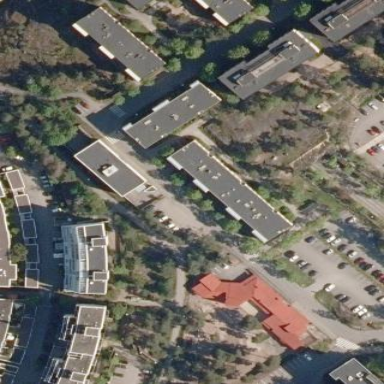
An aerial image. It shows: Yellow building with tar paper roof.